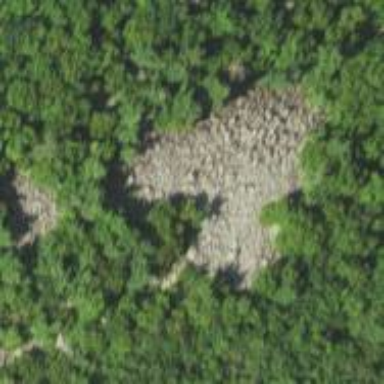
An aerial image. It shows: Natural scree.